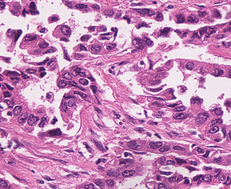
Tumor epithelial tissue: yes
Tumor-associated stroma tissue: yes
Normal tissue: no